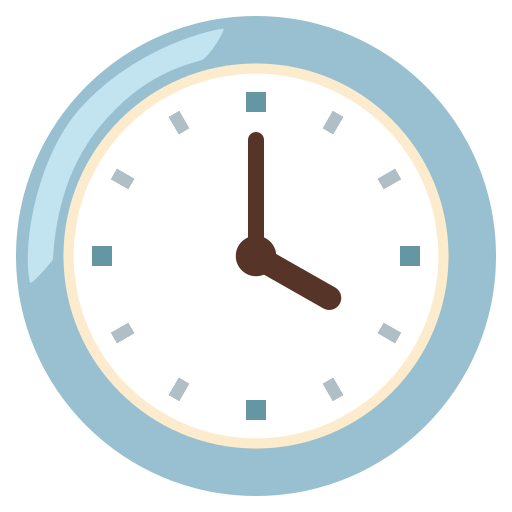
Emoji: 🕓